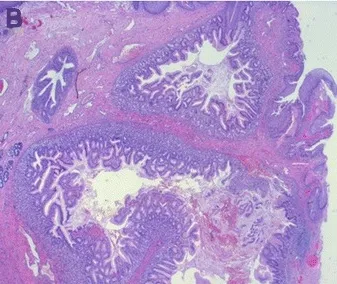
Histopathology. Histopathological examination identified several cystic structures lined with either squamous or columnar epithelium, gastric type, surrounded by fibroconnective and muscular stroma (a, b).
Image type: pathology (h&e)